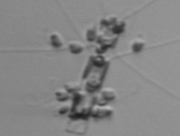
Label: Chaetoceros_didymus_TAG_external_flagellate